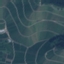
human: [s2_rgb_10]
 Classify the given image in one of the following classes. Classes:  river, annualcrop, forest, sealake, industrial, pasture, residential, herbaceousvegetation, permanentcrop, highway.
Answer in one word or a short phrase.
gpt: PermanentCrop